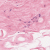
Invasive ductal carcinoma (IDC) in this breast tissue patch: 0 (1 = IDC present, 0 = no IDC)